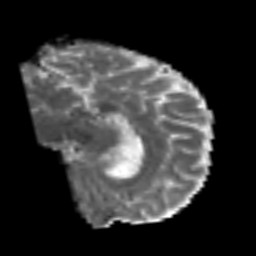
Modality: MD
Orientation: sagittal
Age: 54
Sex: male
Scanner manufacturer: siemens
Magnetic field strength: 3 T
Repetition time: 6.1 s
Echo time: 0.101 s